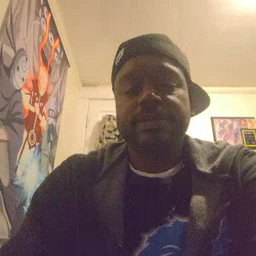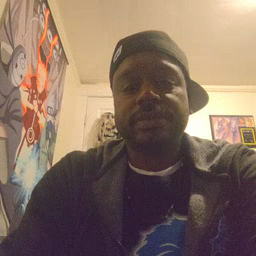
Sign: tiger